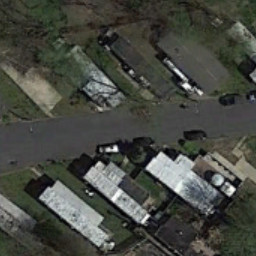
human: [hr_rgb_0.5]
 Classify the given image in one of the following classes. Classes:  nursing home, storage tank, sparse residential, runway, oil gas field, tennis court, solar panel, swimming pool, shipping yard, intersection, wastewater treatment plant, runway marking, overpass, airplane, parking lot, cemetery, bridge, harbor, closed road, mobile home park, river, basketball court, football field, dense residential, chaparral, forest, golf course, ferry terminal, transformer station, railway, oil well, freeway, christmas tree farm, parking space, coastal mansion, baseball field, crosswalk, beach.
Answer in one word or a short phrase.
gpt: mobile home park